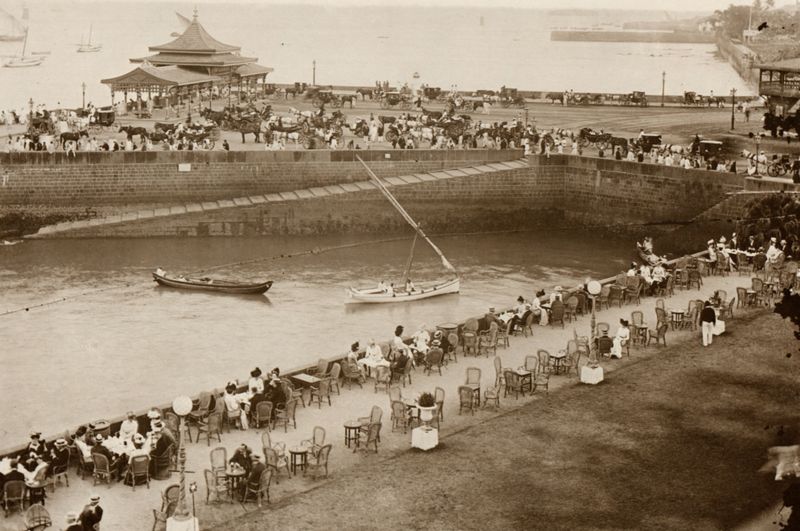
Titel: Das Tor Indiens, Ansicht aus dem Jachtklub
Künstler: Raja Lala Deen Dayal
Schlagwörter: himmel, mann, meer, schatten, wasser, weiß, fluss, frauen, menschen, ocker, see, sitzen, ufer, blume, blumen, cafe, damen, frau, grau, kleid, lampe, lampen, laterne, laternen, licht, männer, schwarz, strasse, strassencafe, stuhl, stühle, tische, dach, gebäude, haus, rasen, tiere, wiese, gesellschaft, kellner, lokal, geschichte, mensch, spitze, horizont, natur, brücke, flach, gewässer, kanal, sonne, boden, adel, personen, publikum, boot, boote, kahn, pferd, pferde, ruder, hase, vase, japan, küste, ruhig, schiff, schiffe, segel, segelboot, sommer, strand, zuschauer, mast, dächer, mauer, ziegel, dunst, kutsche, kutschen, platz, besucher, sepia, auto, hafen, kähne, schiffahrt, anleger, kai, kaimauer, masten, promenade, pier, treppe, essen, gäste, vasen, stufen, foto, fotografie, photographie, mole, restaurant, draußen, becken, asien, schwarz-weiss, kugel, schaulustige, photo, regatta, china, kurve, graben, tempel, ereignis, pavillon, rampe, bateaux, freien, bote, fotographie, pavillion, weltausstellung, design, pagode, autos, hafenbecken, eau, strassenlaterne, port, plätze, strassenlampe, mannschaft, wettbewerb, hamburg, schifffahrt, dampfboot, course, mäste, uffer, aktion, voiliers, chine, japon, asie, voilier, pagodendach, bateau, event, kaffeetafel, chaises, pagoden, ausflusgslokal, boote schiffe, fährbetrieb, hong kong, hong ong, kaianlagen, loal, ou au japon, püferde, vergnügungspark, schwarzeriß, foule, canot, terrasse, ufet, spectateurs